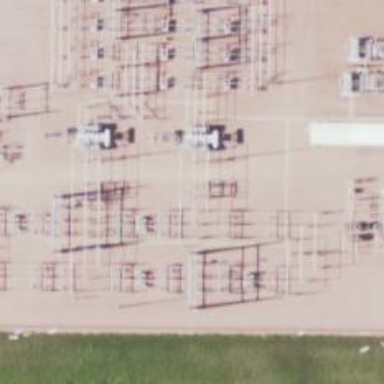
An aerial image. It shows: Switch used for power control.